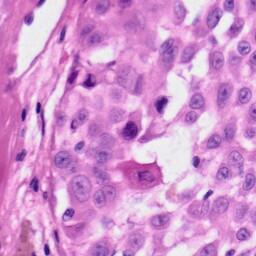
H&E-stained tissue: Skin